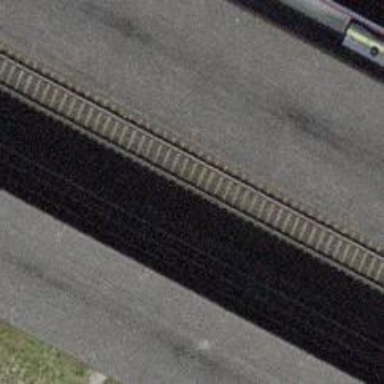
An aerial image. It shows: Single-track electrified railway with contact line.